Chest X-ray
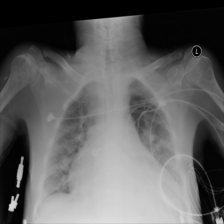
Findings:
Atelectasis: negative
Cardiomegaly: negative
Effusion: negative
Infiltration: negative
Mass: negative
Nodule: negative
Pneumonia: negative
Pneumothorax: negative
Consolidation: negative
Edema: negative
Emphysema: negative
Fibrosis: negative
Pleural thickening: negative
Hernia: negative